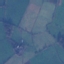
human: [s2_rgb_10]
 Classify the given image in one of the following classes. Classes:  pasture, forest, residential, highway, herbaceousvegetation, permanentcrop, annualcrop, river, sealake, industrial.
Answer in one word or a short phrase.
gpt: Pasture